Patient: sex M, age 66
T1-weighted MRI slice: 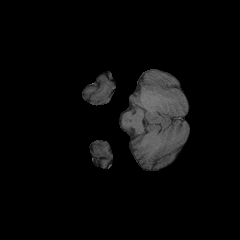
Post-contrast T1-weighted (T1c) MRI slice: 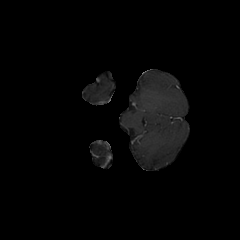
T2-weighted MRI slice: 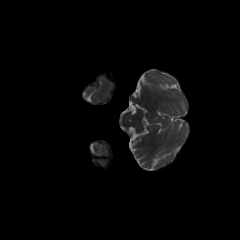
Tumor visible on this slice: no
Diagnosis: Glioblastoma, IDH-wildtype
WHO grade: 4